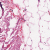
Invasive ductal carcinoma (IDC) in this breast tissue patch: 0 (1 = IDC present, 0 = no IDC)